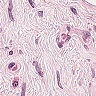
Metastatic tissue present: no